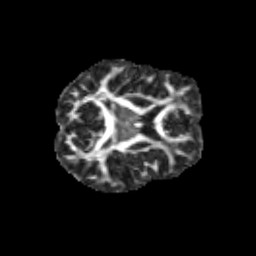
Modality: FA
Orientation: axial
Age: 12
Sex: male
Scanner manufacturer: siemens
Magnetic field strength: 3 T
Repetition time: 3.8 s
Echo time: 0.07 s